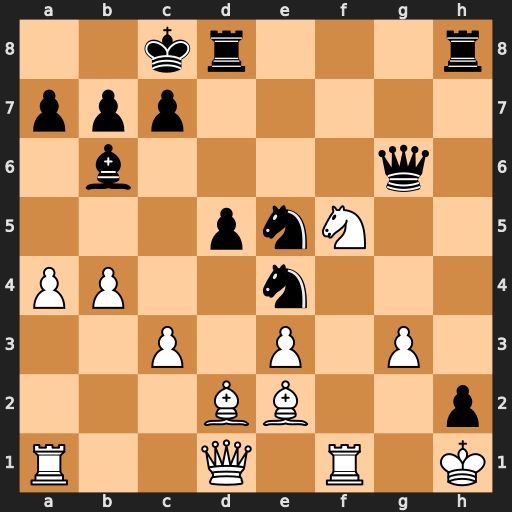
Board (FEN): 2kr3r/ppp5/1b4q1/3pnN2/PP2n3/2P1P1P1/3BB2p/R2Q1R1K
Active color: w
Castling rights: -
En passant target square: -
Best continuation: Ne7+ Kb8 Nxg6 Nxg3+ Kg2 Nxf1 Qxf1